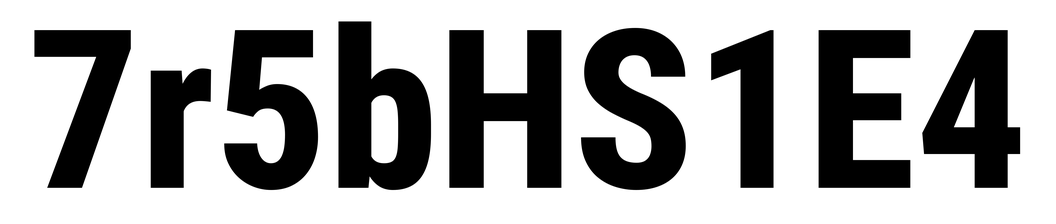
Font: Roboto_Condensed_ExtraBold